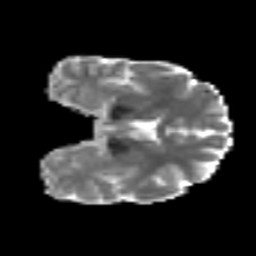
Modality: MD
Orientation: coronal
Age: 34
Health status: ill
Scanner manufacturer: philips
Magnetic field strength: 3 T
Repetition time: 9 s
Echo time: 0.127 s